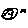
Label: moon